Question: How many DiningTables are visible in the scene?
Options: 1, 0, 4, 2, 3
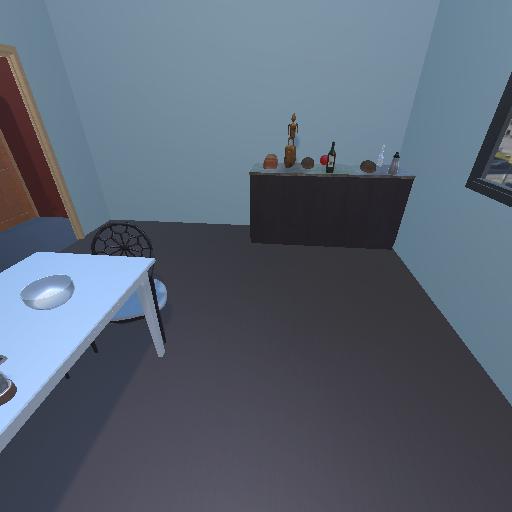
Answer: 1